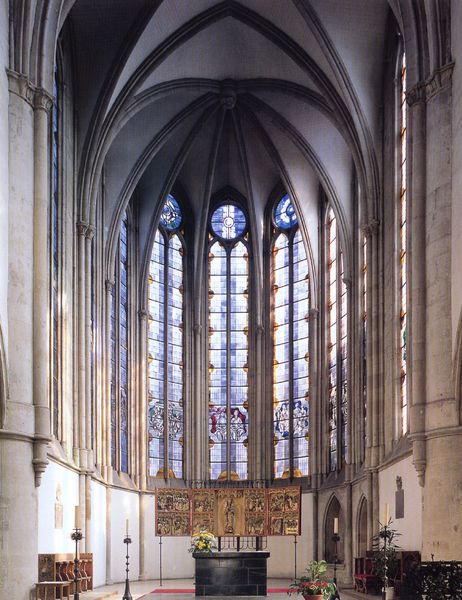
Titel: Innenansicht des Chorpolygons der Minoritenkirche St. Franziskus in Köln
Standort: Köln (EU - D - NRW)
Schlagwörter: blume, blumen, bunt, fenster, säule, stein, bild, kirche, pflanze, pflanzen, rund, bilder, bogen, kuppel, gestühl, kerze, kerzen, leuchter, foto, gewölbe, eckig, altar, kerzenständer, chor, heilig, basilika, rundbogenfenster, kirchenfenster, chorgestühl, triptychon, triptichon, heili